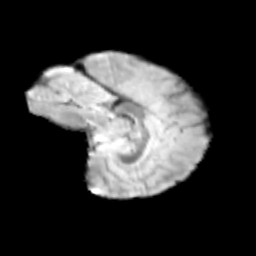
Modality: T2w
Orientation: sagittal
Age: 13
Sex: female
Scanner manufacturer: siemens
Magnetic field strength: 3 T
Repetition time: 3.8 s
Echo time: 0.07 s